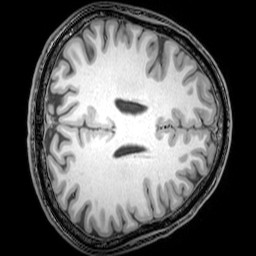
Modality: T1w
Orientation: axial
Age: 26
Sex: male
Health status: healthy
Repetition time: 0.081 s
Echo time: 0.037 s